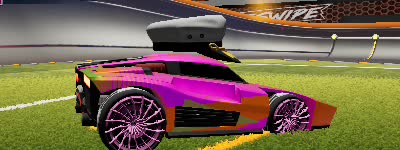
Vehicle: breakout